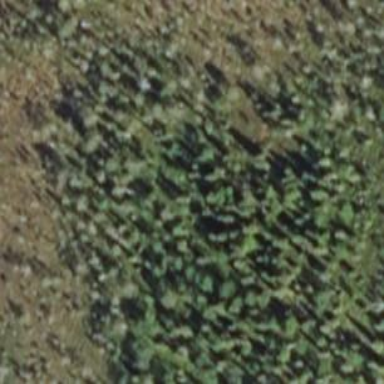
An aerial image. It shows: Evergreen woodland with needle-leaved trees.